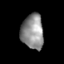
Tissue: skin
Cell type: Epithelial cells
Senescence score: 0.7097
Nuclear area (px): 760
Mean DAPI intensity: 142.253